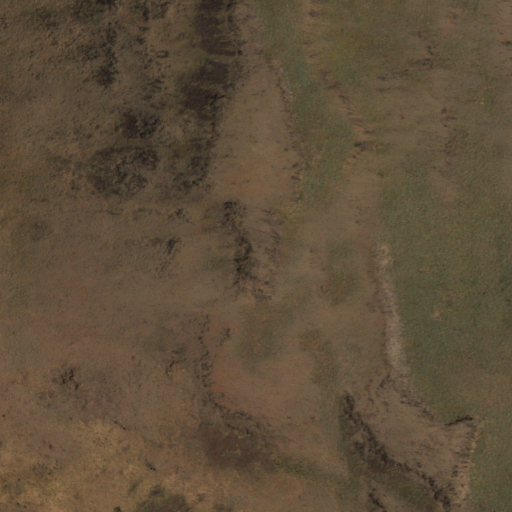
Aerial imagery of mountain in Nevada named Tule Peak containing shrub and grassland